Platform: macOS
Application: Arc Browser
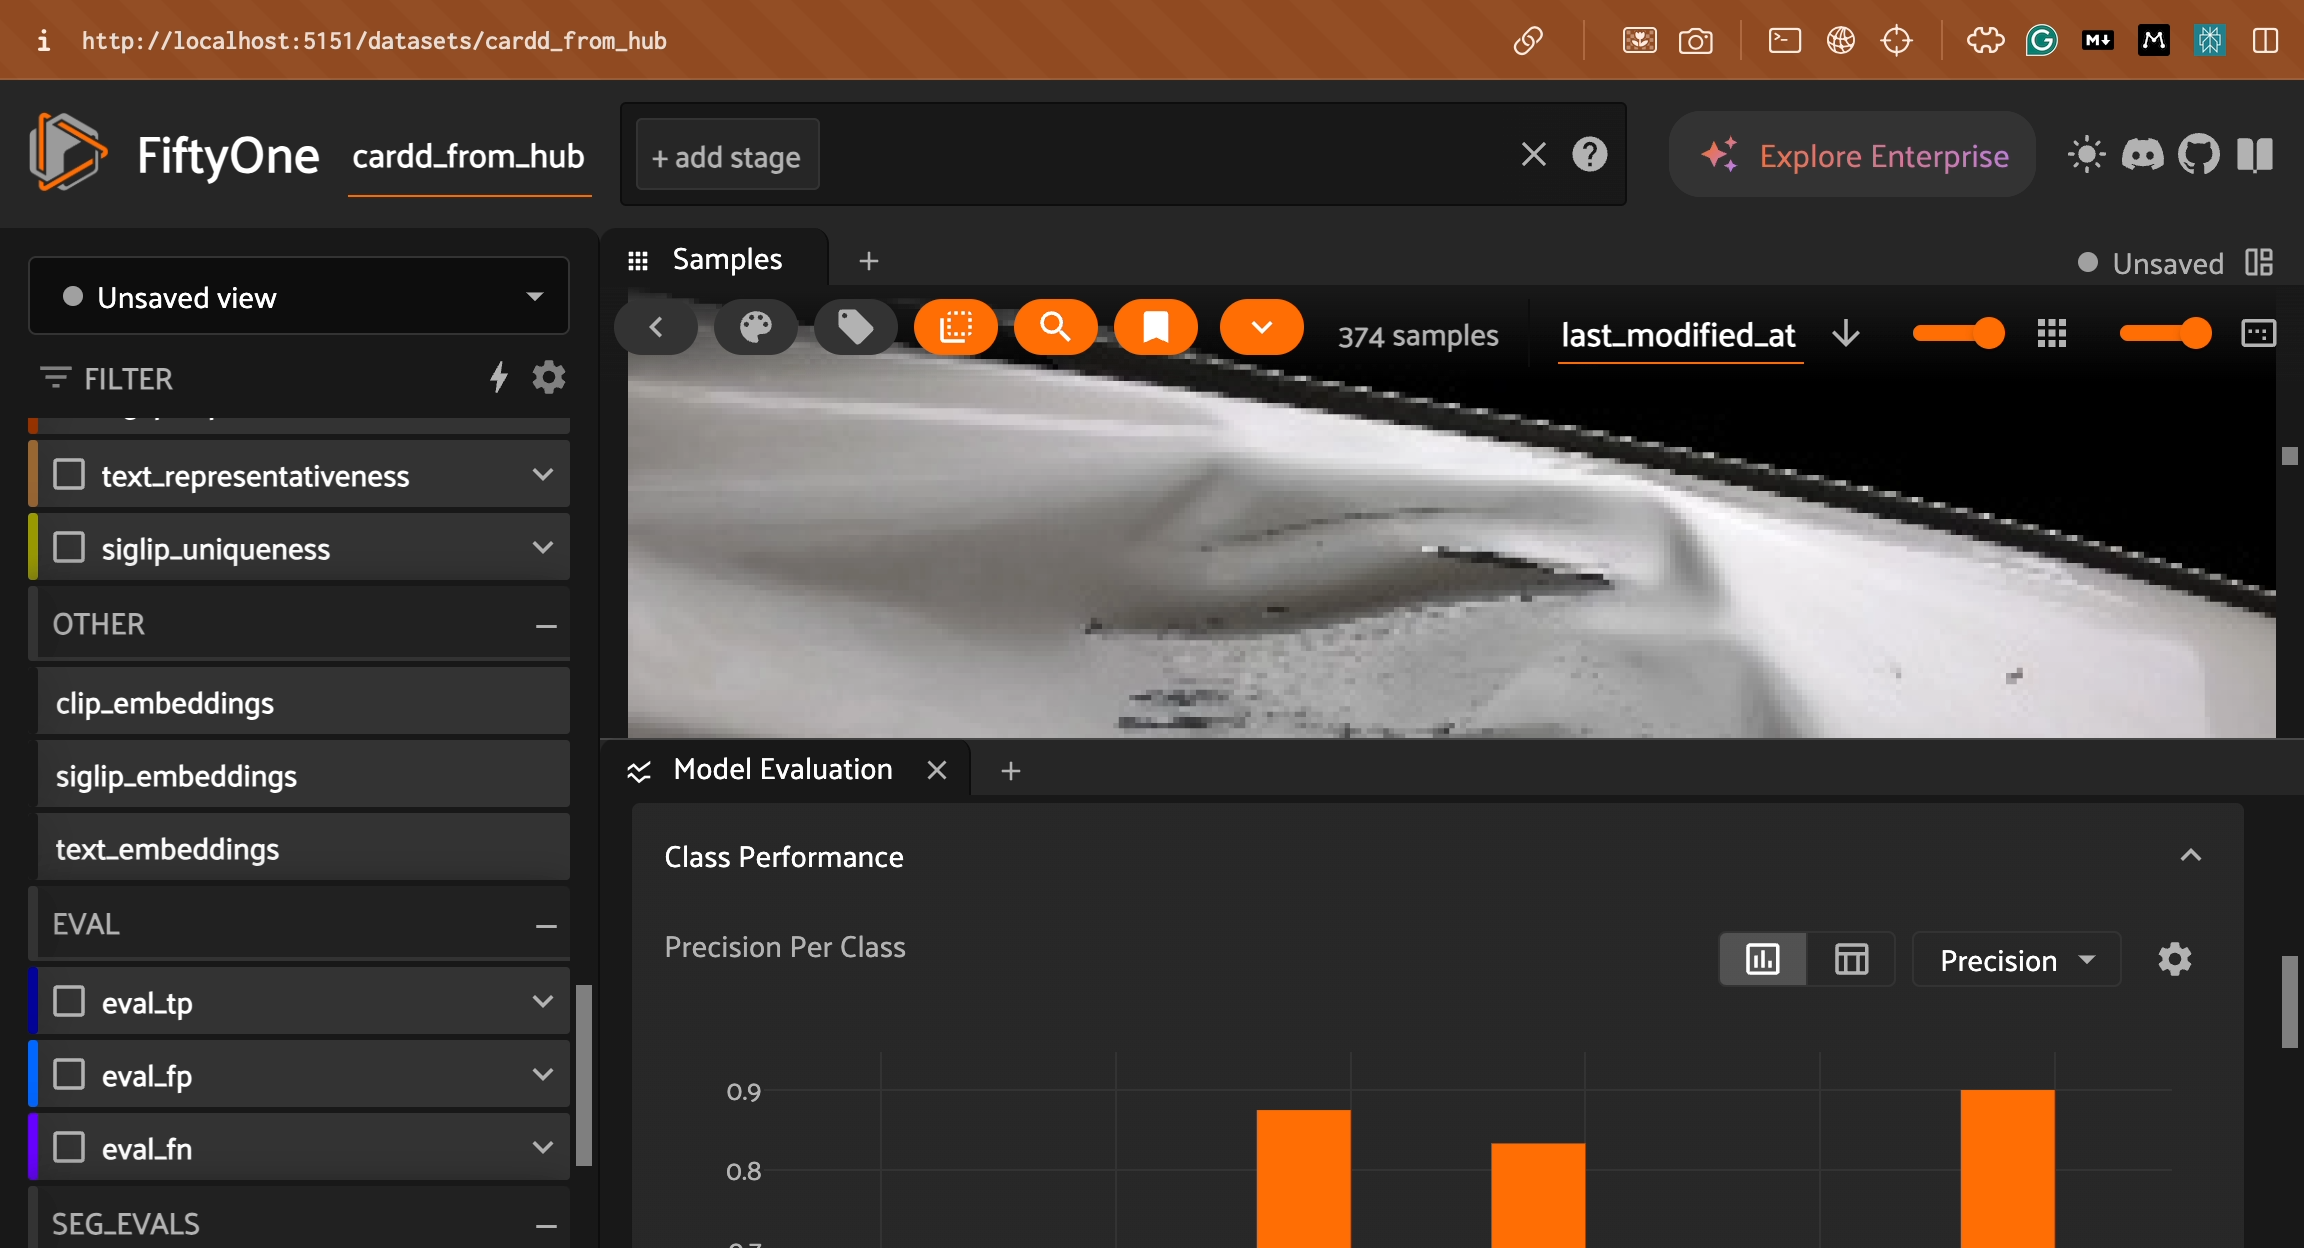
task_description: Open the settings menu in the the per class performance card of the model evaluation panel
action_type: click
element_info: Icon
steps_since_start: 1